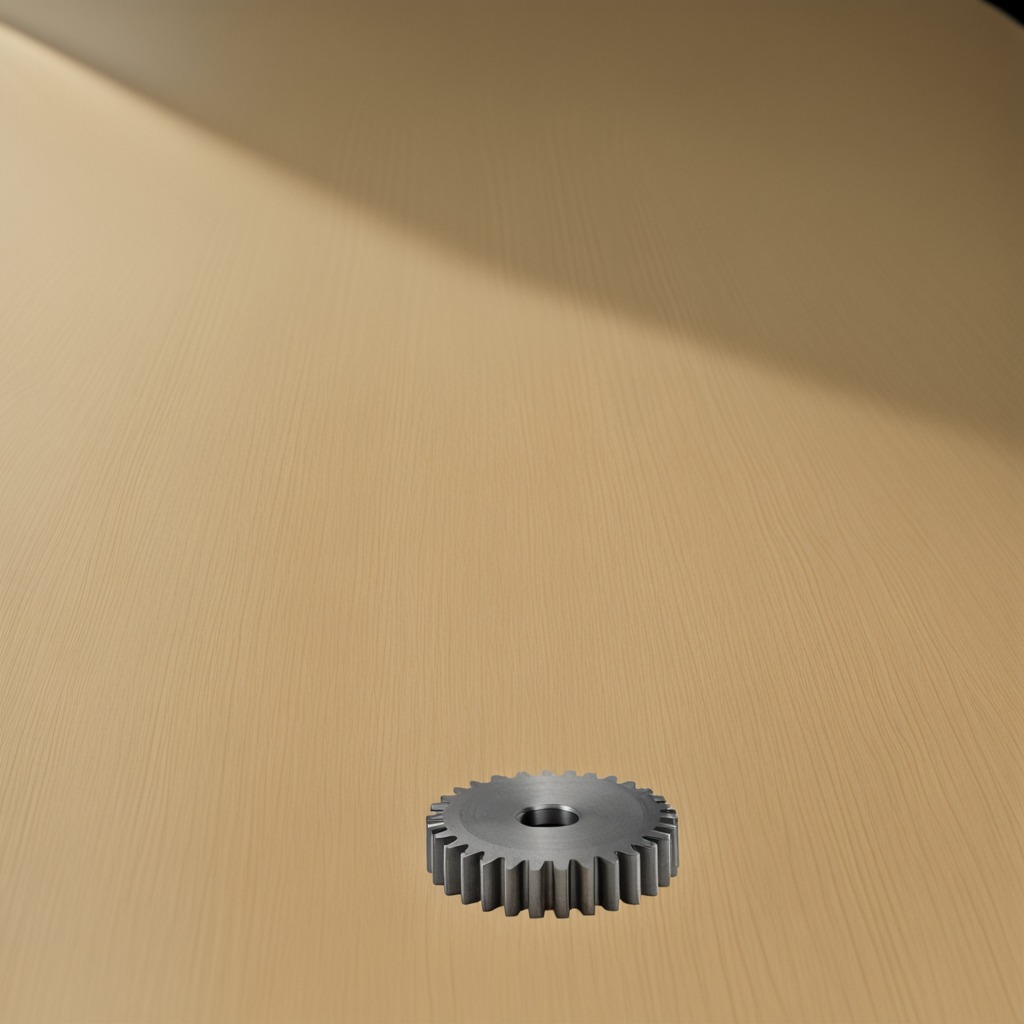
A steel gear with teeth lies on a plywood surface in a paint workshop lit by afternoon window light.